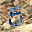
Label: 5